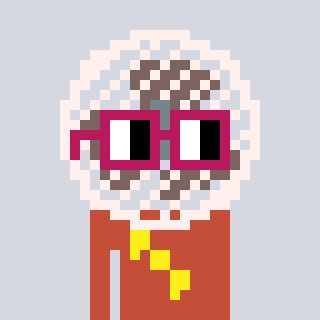
a pixel art character with square dark red glasses, a fan-shaped head and a rust-colored body on a cool background